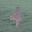
Label: 4